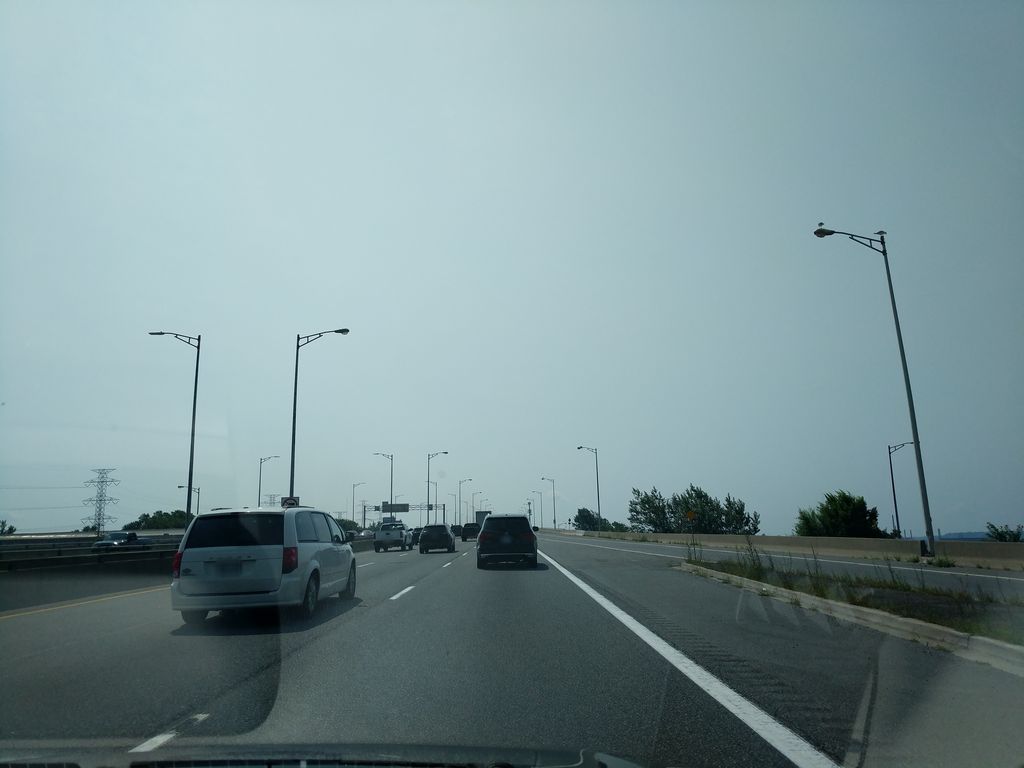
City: hamilton